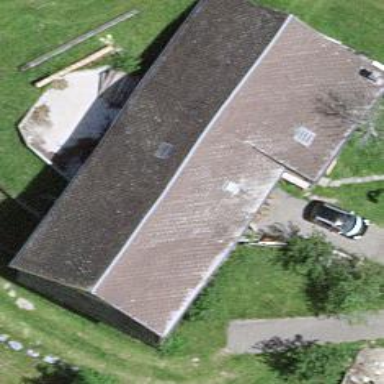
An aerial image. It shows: Farm auxiliary building.